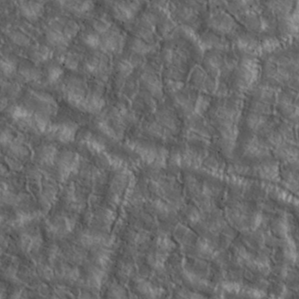
Label: non_frost